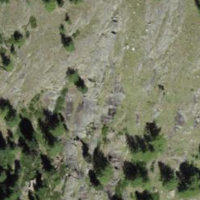
EUNIS habitat code: 31
Species observed at this site:
Gypaetus barbatus